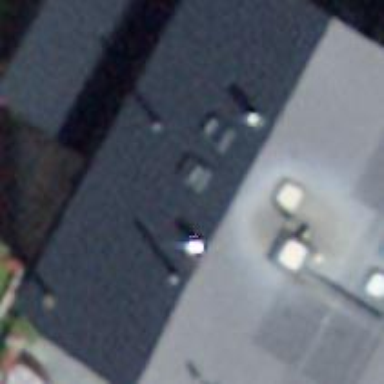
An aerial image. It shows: Restaurant.